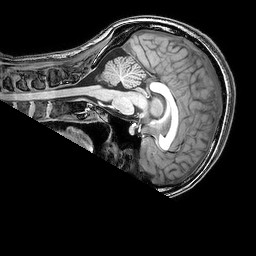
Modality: T1w
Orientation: sagittal
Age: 24
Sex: female